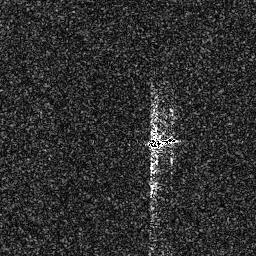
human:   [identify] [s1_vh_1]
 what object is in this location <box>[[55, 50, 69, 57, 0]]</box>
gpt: <ref>1 medium ship at the center</ref>